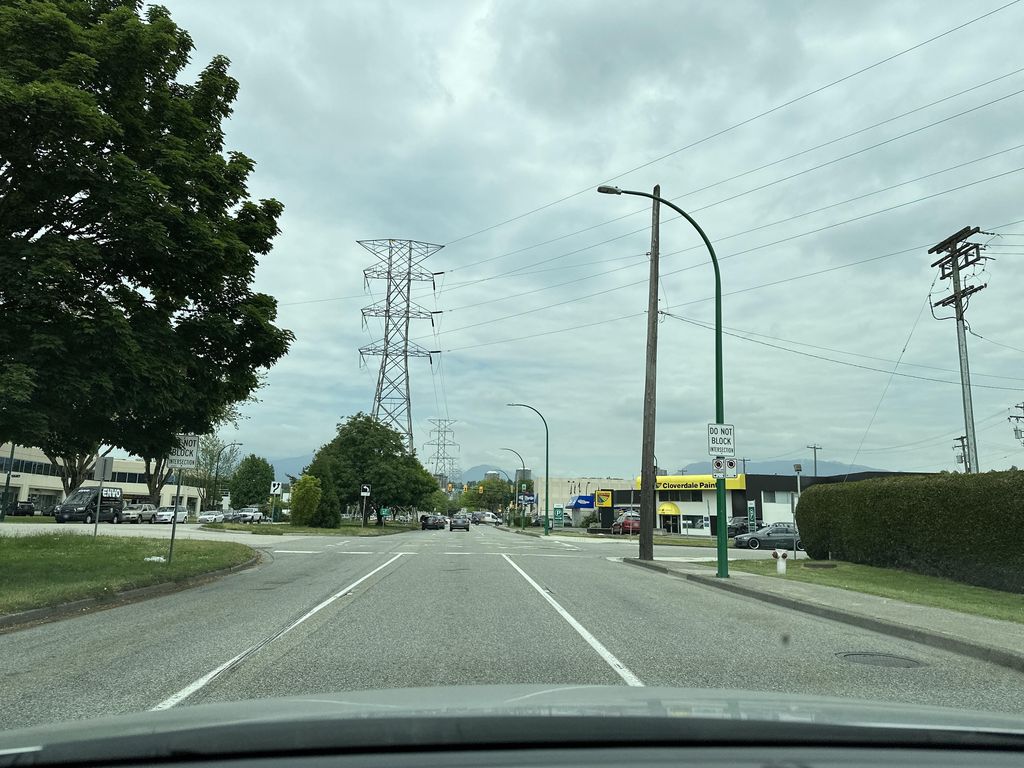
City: vancouver